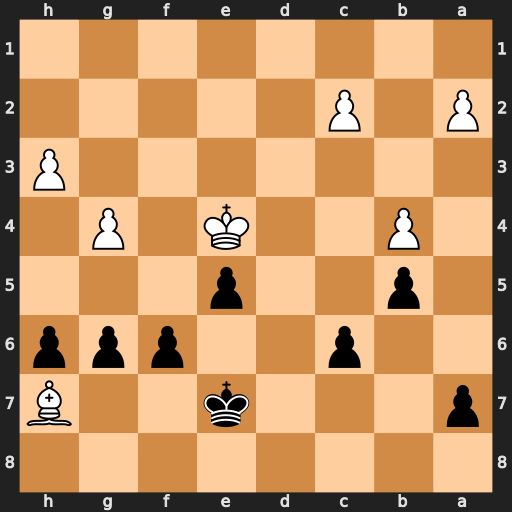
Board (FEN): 8/p3k2B/2p2ppp/1p2p3/1P2K1P1/7P/P1P5/8
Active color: b
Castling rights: -
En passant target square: -
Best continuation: Kf7 h4 Kg7